Field crop: tomato
Growth stage: 1
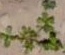
Species: portulaca